Question: # Issue Summary :
Memmory size displayed near is 639.5 MB JAVA_OPTS contains '-Xms2558m -Xmx2558m'(2.5G) .
---
# Details :
After creating seten.sh file , i add this line :
'''
export JAVA_OPTS="-Dfile.encoding=UTF-8 -Xms2558m -Xmx2558m -XX:PermSize=2558m -XX:MaxPermSize=2558m -XX:+HeapDumpOnOutOfMemoryError
'''
Then , i monitor the UI of Application server to check this increase of memory is for what

I was wondred: Why when i browse to my application why remains stable while consume memory quickly . However , Memmory size displayed near is 639.5 MB .
# How to increase PS Eden Space? What option should i use known that we use Java8 ?
When i set '-Xms2558m' : Is it too much known that my app is a grails application(includes spring framework,spring security,...)
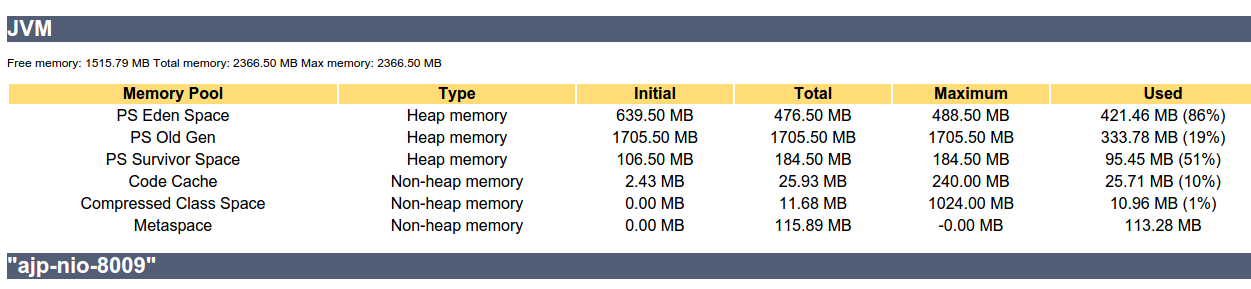
Answer: Several issues:
'-Xms' sets the initial Heap space and has nothing to do with Eden space. That's what the JVM allocates on startup. If more is required, it allocates up to '-Xmx' later, but this applies to the total heap space, not one of the GC generation spaces (those will be part of the heap)
You can configure the ratio of young and old generation with '-XX:NewRatio='. Check the documentation for your JVM, if it's Oracle's <URL>, others might have better links. You'll find a lot of GC tutorials and articles all over the net.
When you read them: as far as I'm concerned, Young and Eden are often used synonymously.
A permanent generation space of 2.5G sounds like waaaaay too large - and you should use CATALINA_OPTS to set the tomcat configuration, not JAVA_OPTS.